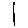
Label: line